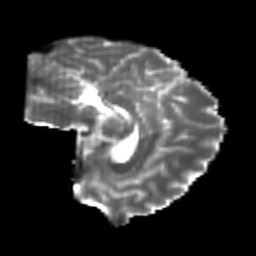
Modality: T2w
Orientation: sagittal
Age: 22
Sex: male
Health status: healthy
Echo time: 0.074 s